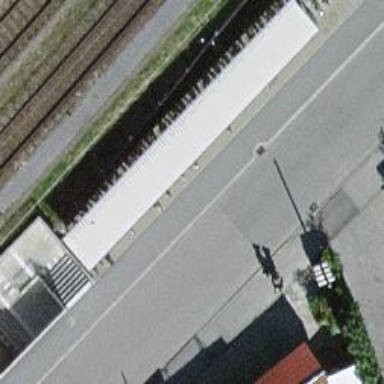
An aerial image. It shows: Bicycle parking area with rack.